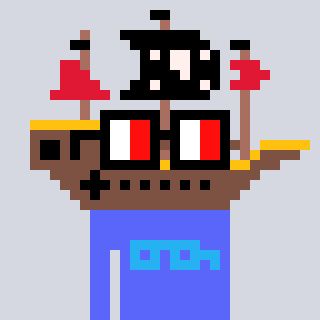
a pixel art character with square glasses with black frames and red eyes, a pirateship-shaped head and a purple-colored body on a cool background